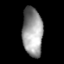
Tissue: lung
Cell type: Epithelial cells
Senescence score: 0.2261
Nuclear area (px): 963
Mean DAPI intensity: 152.829